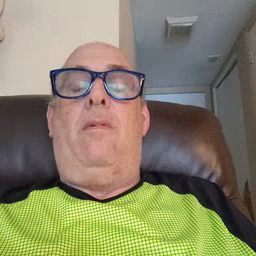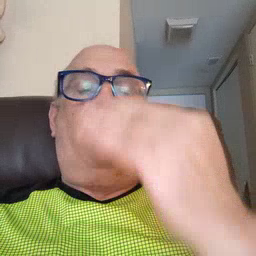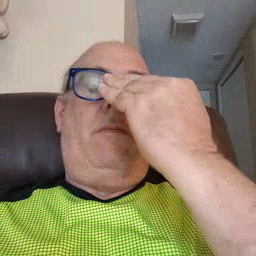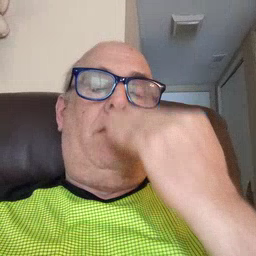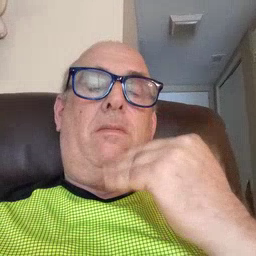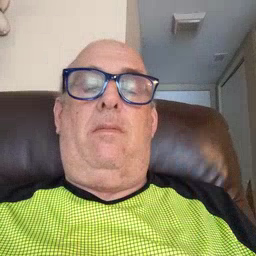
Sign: sleep